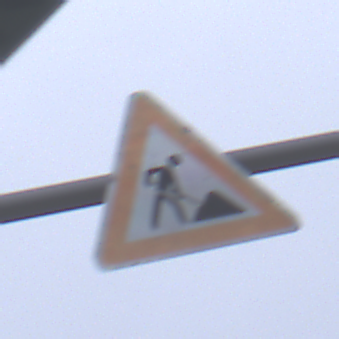
Verkehrszeichen: Arbeitsstelle
Umgebung: Outdoor, Suburban
Tageszeit: MorningAfternoon
Wetter: Overcast
Licht: Natural
Jahreszeit: NotSpecified
Kontrast: LowContrast